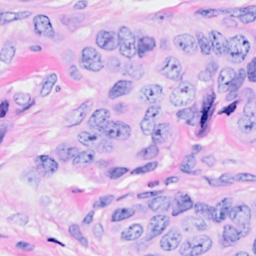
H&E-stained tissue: Breast